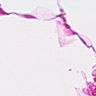
Metastatic tissue present: no